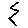
Label: zigzag